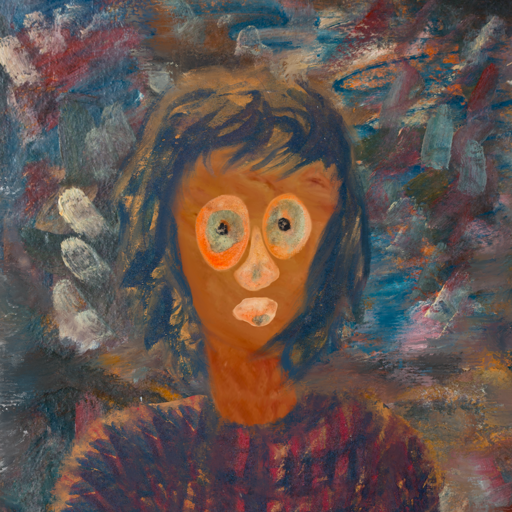
Background: Boggyland, Head And Neck Front: Pious_Lady, Face Front: Childish, Bust: In_The_Sun, Hair Front: InTheSun, Head Accessory: Blank, Second Necklace: Blank, Necklace: Blank, Baby: Blank